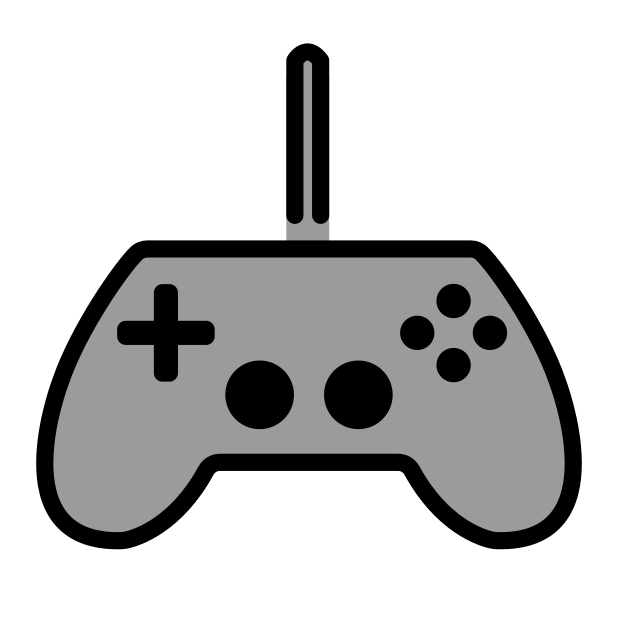
Emoji: 🎮
Name: video game
Unicode: 0x1f3ae